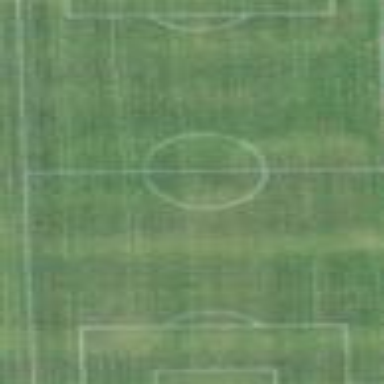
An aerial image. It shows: Soccer pitch designated for leisure and sports activities.